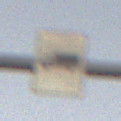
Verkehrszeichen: KFZZulaessigeGesamtmasse3Komma5TOhnePfeilsymbol
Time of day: SunriseSunset
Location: Outdoor (RoadRail)
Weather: PartlyCloudy
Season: NotSpecified
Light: Natural